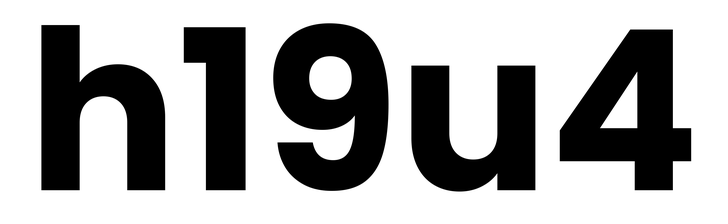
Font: Poppins-Bold